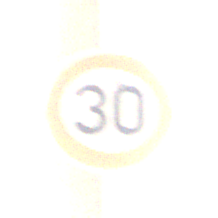
Verkehrszeichen: Geschwindigkeit30
Umgebung: Roofed, Suburban
Tageszeit: SunriseSunset
Wetter: Clear
Licht: Natural
Jahreszeit: NotSpecified
Kontrast: MediumContrast